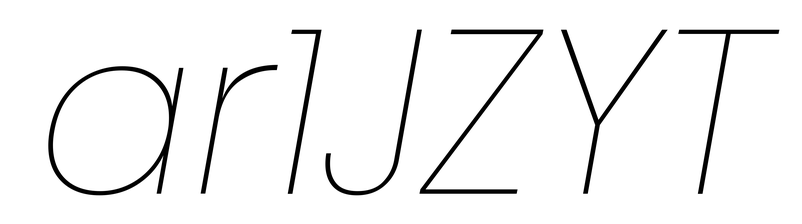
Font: Poppins-ThinItalic